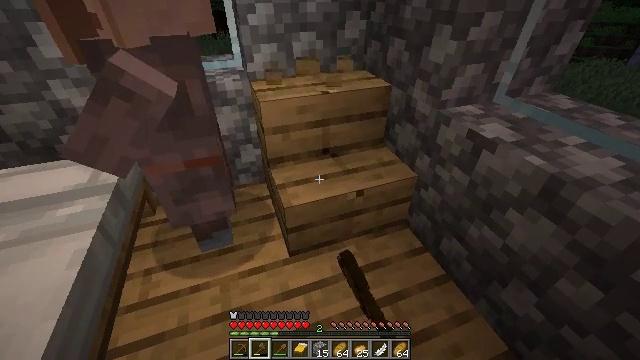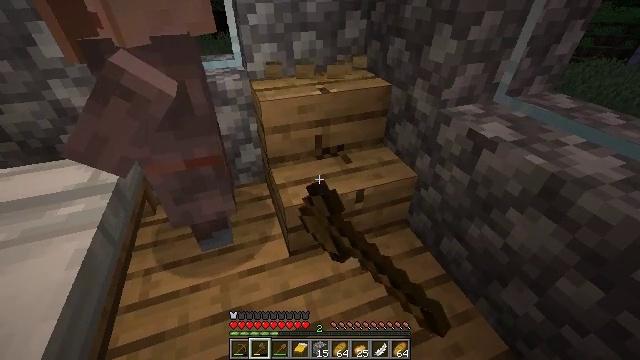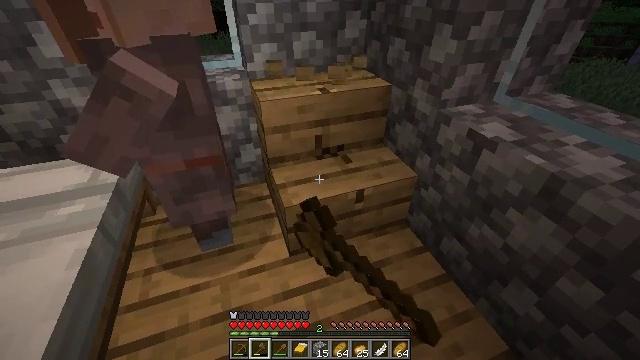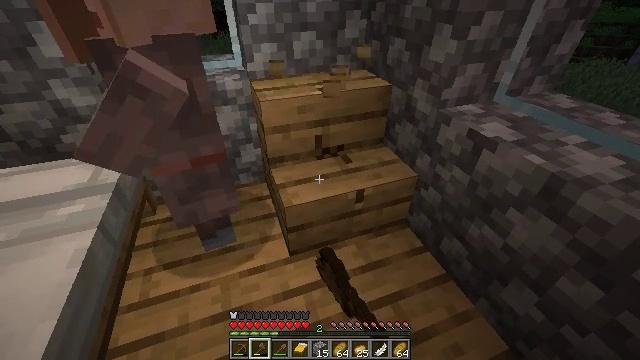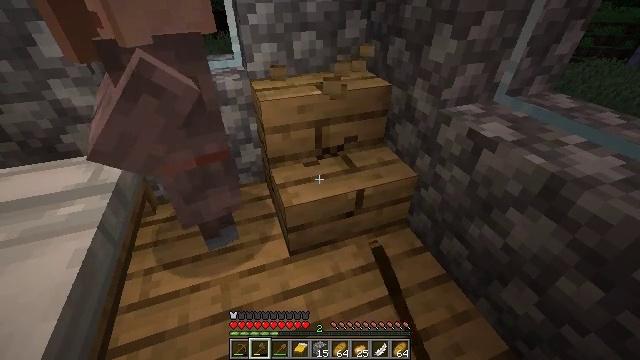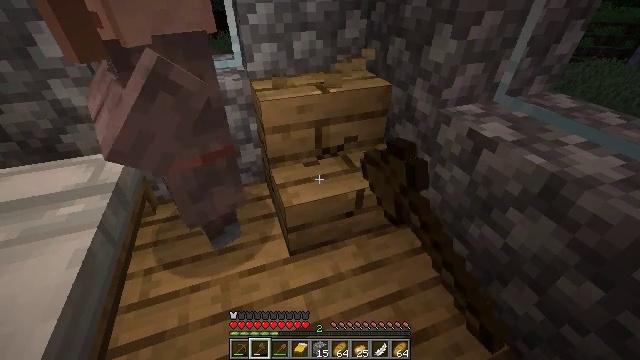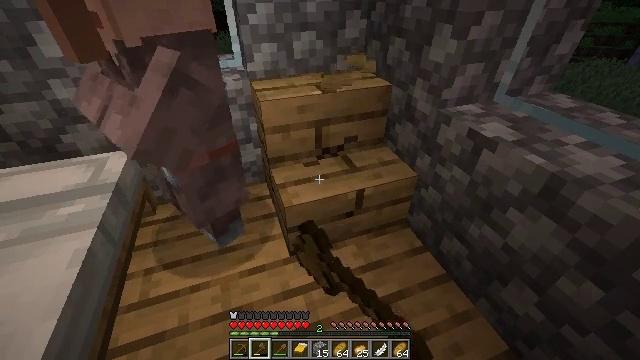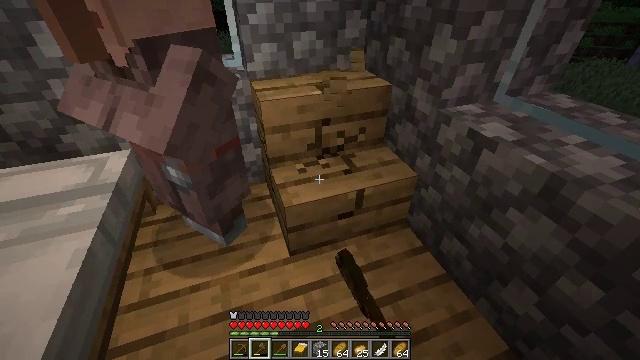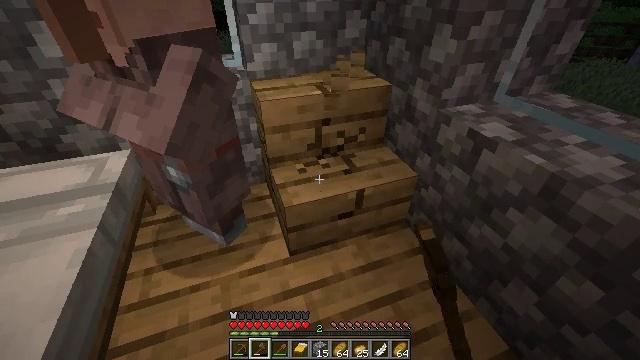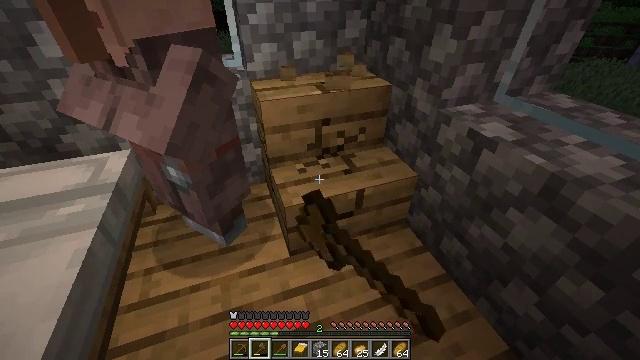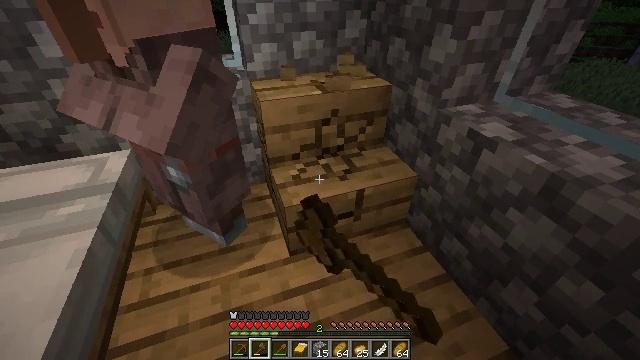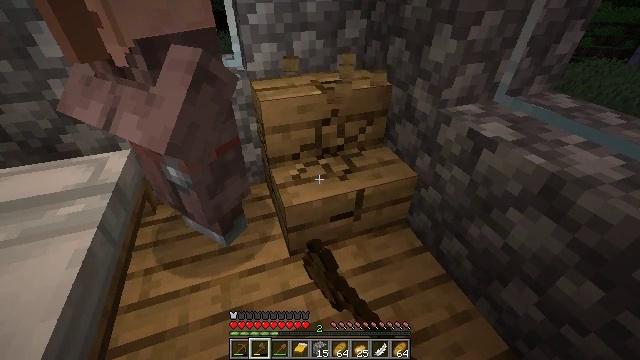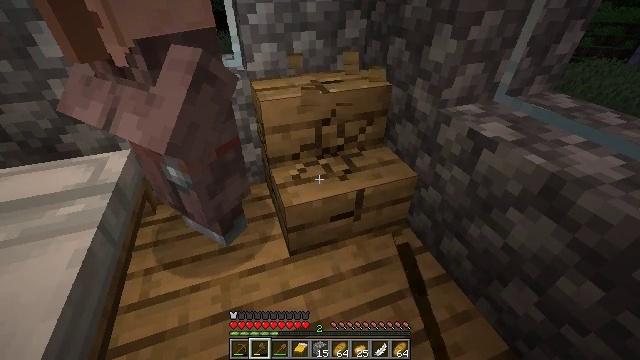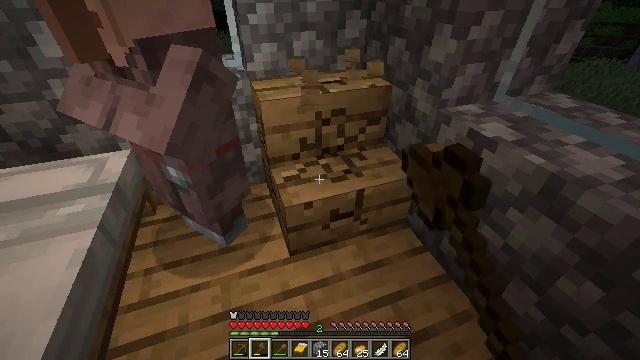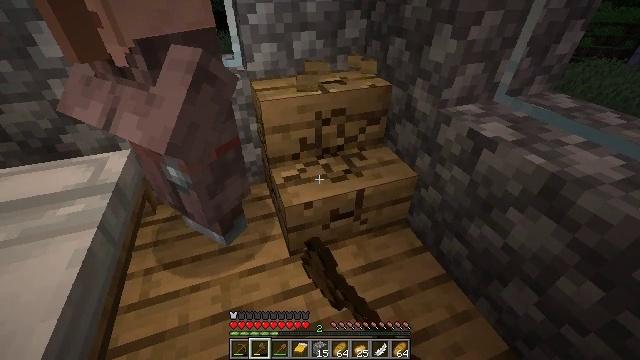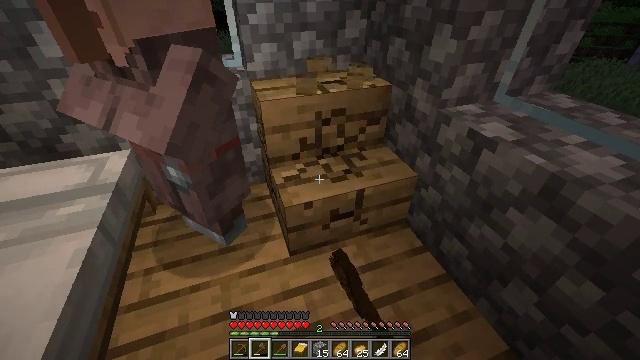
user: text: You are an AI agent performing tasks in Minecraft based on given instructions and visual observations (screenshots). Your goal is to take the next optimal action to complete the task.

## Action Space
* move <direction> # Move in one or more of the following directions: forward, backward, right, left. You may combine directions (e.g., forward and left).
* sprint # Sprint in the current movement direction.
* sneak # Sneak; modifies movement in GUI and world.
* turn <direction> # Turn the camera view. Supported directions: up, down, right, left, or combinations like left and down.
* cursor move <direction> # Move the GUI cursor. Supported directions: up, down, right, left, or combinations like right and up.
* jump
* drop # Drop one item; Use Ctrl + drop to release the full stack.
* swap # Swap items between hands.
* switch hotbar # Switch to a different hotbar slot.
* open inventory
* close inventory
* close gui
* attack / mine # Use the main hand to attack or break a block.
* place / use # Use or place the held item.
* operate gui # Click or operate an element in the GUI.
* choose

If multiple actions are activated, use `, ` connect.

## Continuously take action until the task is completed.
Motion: motion action
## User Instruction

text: Remove the oak stairs to repurpose them.
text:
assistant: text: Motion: attack / mine
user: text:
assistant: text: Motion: attack / mine
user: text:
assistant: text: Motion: attack / mine
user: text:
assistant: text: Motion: attack / mine
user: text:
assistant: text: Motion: attack / mine
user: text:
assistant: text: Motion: attack / mine
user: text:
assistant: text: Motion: attack / mine
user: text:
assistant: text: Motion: attack / mine
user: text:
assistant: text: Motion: attack / mine
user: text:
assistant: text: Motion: attack / mine
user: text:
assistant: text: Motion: attack / mine
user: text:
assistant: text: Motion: attack / mine
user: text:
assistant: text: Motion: attack / mine
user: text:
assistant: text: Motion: attack / mine
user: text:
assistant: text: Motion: attack / mine
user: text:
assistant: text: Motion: attack / mine
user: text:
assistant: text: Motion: attack / mine
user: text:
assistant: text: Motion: attack / mine
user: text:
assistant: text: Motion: attack / mine
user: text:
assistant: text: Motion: attack / mine
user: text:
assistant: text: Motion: attack / mine
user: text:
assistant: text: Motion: attack / mine
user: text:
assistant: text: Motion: attack / mine
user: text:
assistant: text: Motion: attack / mine
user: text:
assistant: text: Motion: attack / mine
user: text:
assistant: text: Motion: attack / mine
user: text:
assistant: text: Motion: attack / mine
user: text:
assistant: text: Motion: attack / mine
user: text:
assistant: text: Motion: attack / mine
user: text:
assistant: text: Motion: attack / mine